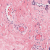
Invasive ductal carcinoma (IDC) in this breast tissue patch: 0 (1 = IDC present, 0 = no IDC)